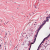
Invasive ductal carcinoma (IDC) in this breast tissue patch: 0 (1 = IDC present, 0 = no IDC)